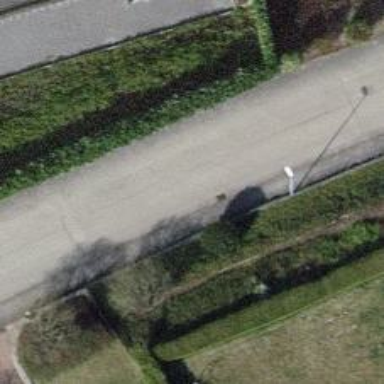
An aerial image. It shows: Asphalt sidewalk.